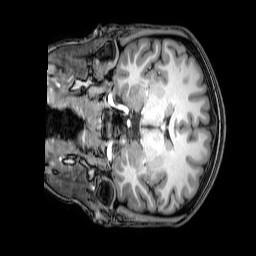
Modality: T1w
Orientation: coronal
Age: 21
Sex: female